Question: I have been struggling to create a horizontal bar chart using python, pandas, and matplotlib.
Ideally I'd like to have percentages on the chart as well.
I merged 2 datasets together to get this:
'''
# dataframe
df = pd.DataFrame({'Moving Violation': [103281, 75376, 66957, 73071, 244090],
'Other Violations': [54165, 75619, 48567, 33587, 127639]},
index=['asian/pacific islander', 'black', 'hispanic', 'other', 'white'])
Moving Violation Other Violations
asian/pacific islander 103281 54165
black 75376 75619
hispanic 66957 48567
other 73071 33587
white 244090 127639
'''
I am now looking to create a stacked bar chart that looks something like this:

I am struggling to figure this out. I have used 'plt.barh()', but it has deemed to not work very well.
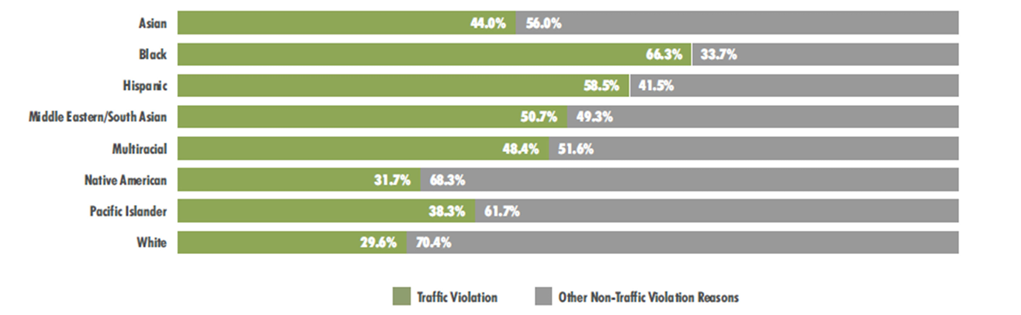
Answer: You can do it through temporary df with percentage proportions of your data as in the example below. Dataframe I created has different data, but is the same type as yours.
'''
# df similar to what you have
df = pd.DataFrame(index=["a", "b", "c"], data={"aa": [1,2,3], "bb": [5,6,7]})
# percentages
df_perc = df.iloc[:, :].apply(lambda x: x / x.sum(), axis=1) * 100
# plot
df_perc.plot(ax=ax, kind="barh", stacked=True)
'''
<URL>